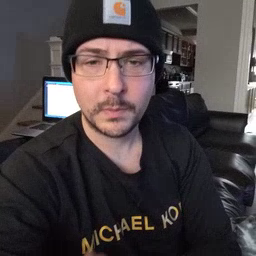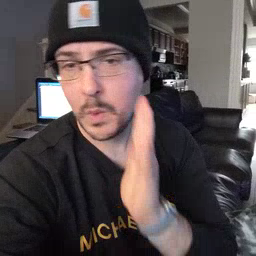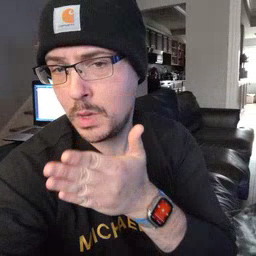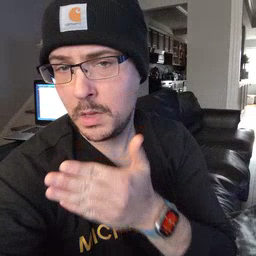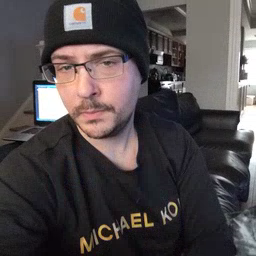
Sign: will